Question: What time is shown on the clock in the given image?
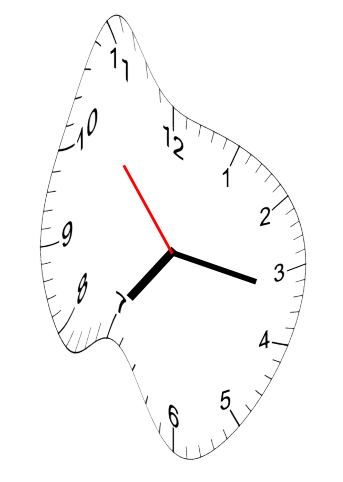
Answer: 07:16:53